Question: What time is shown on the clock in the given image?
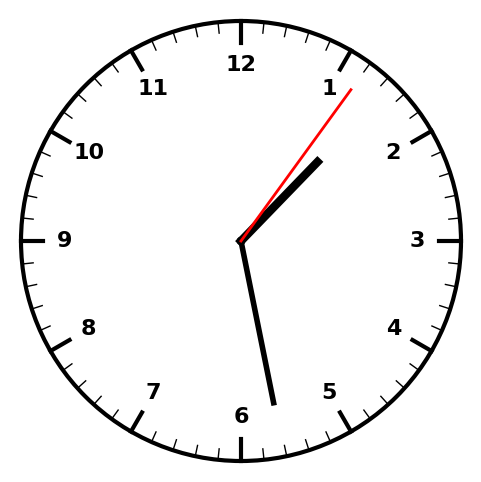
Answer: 01:28:06